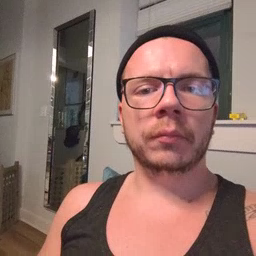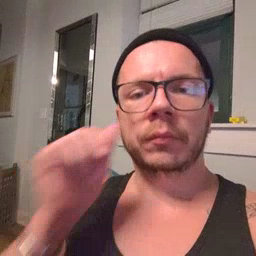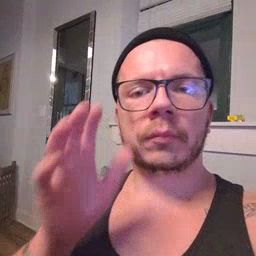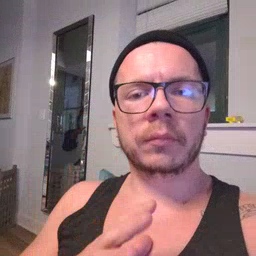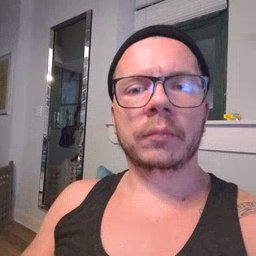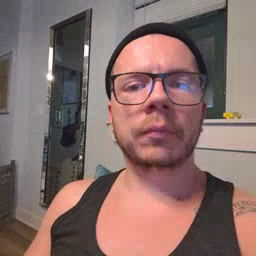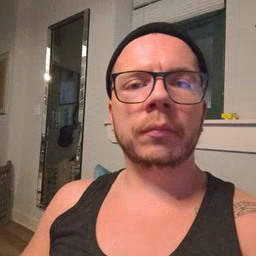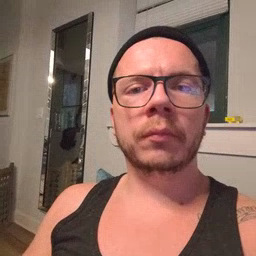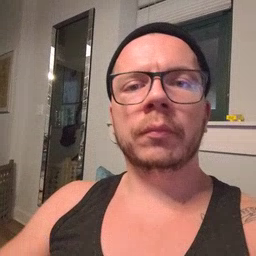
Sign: man